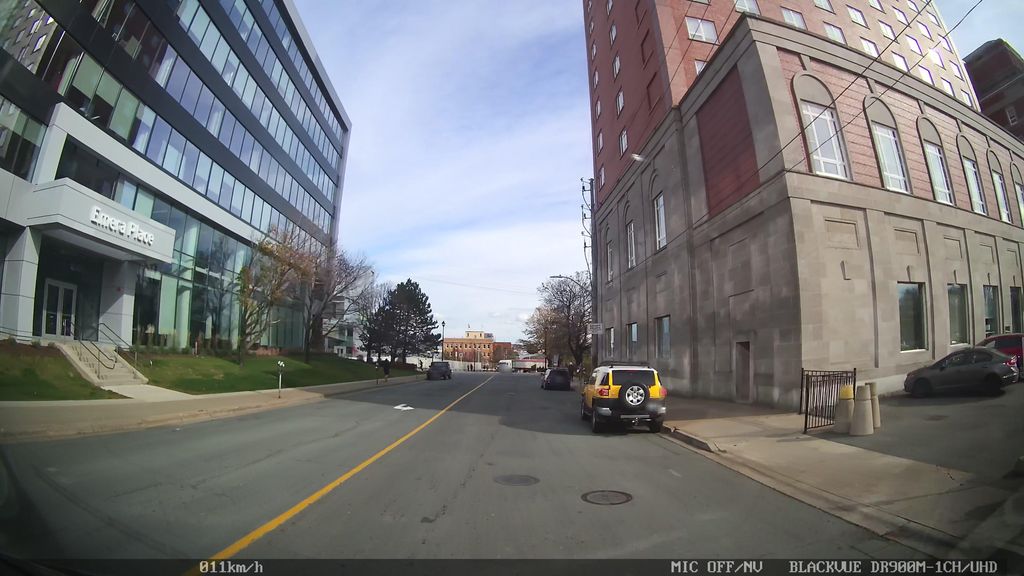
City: halifax